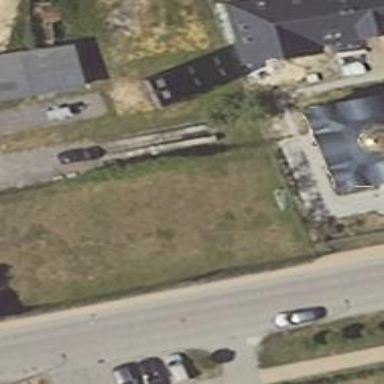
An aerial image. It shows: Vehicle ramp amenity.